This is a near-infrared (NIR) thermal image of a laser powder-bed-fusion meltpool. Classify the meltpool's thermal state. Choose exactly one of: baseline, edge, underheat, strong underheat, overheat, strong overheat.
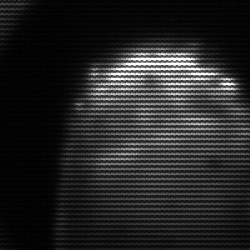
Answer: edge